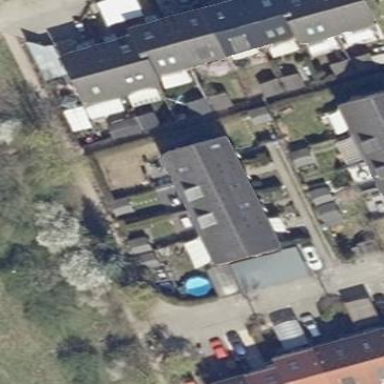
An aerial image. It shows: Terrace building with gabled roof.